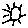
Label: sun